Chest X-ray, PA view. Patient: 40 years old, sex F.
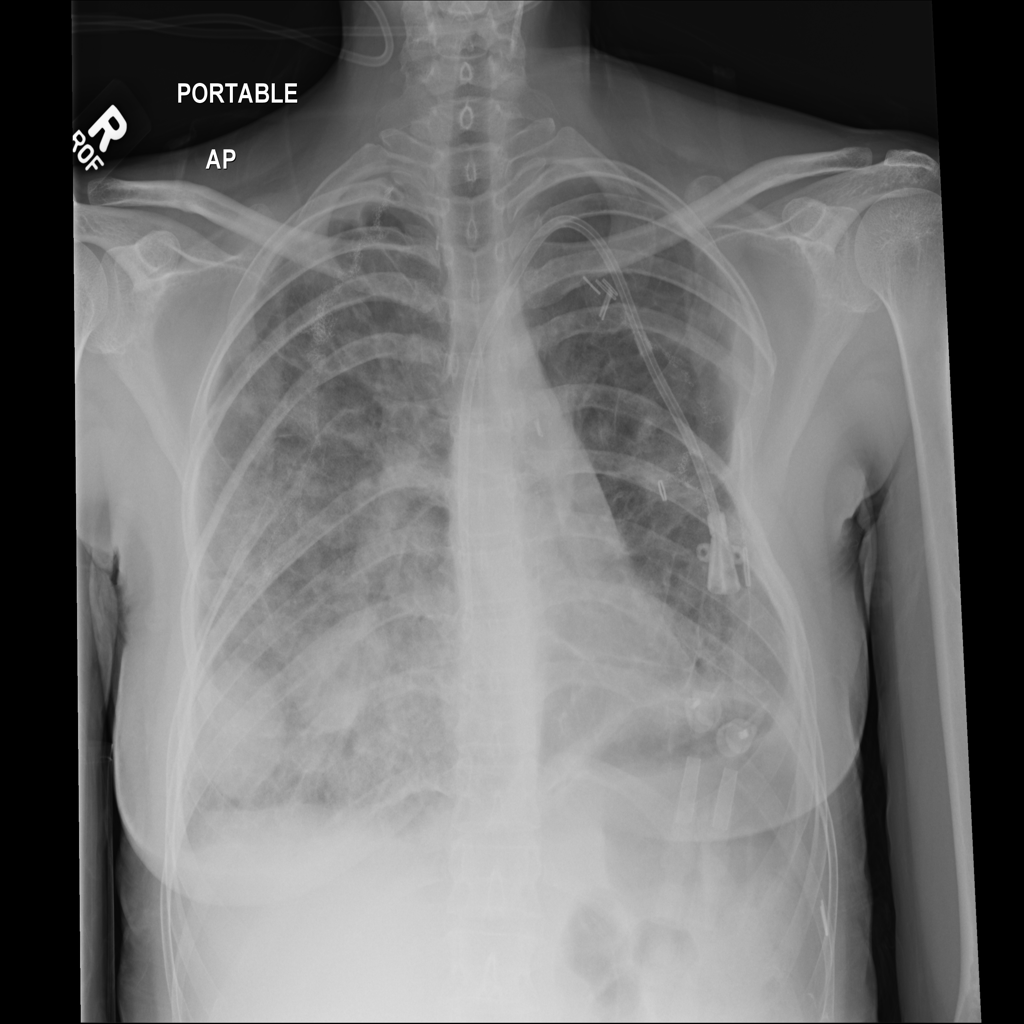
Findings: Nodule